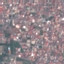
Land use / land cover class: Residential